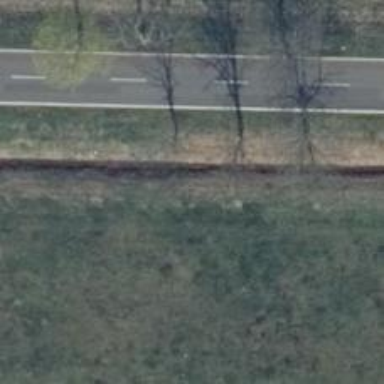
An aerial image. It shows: Row of broadleaved trees.